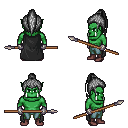
a pixel art fantasy rpg character, male body template, orc, green skin, black cape, teal pants, gray long topknot hairstyle, metal gloves, maroon shoes, spear, four views (front, back, left, right), 2x2 character sprite sheet, small pixel art, hard edges, no anti-aliasing